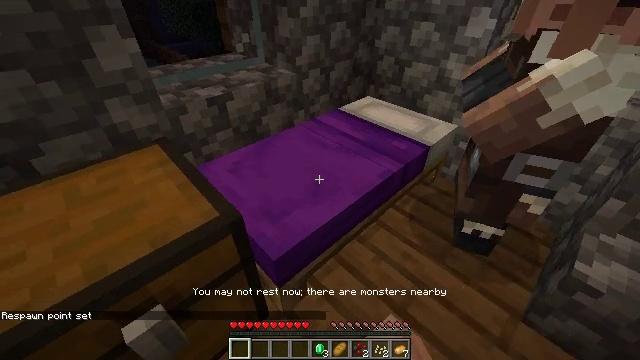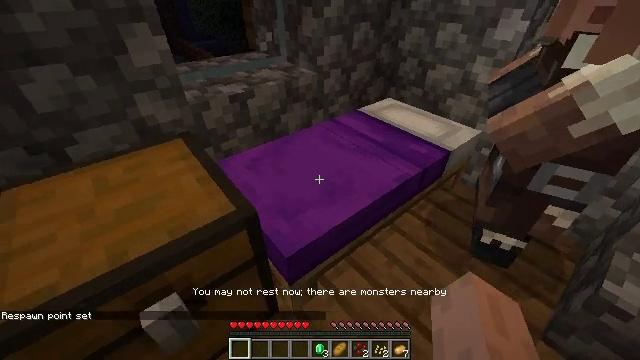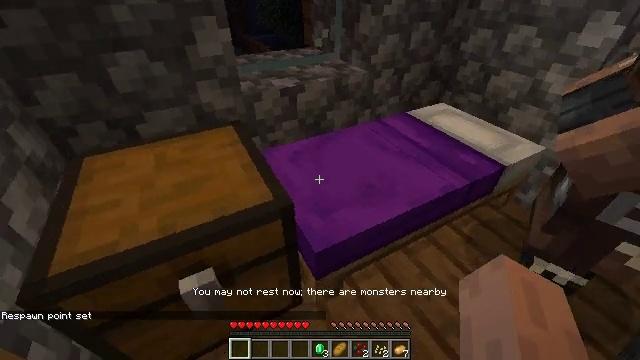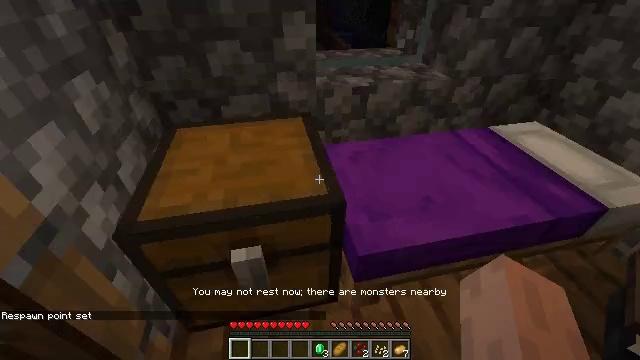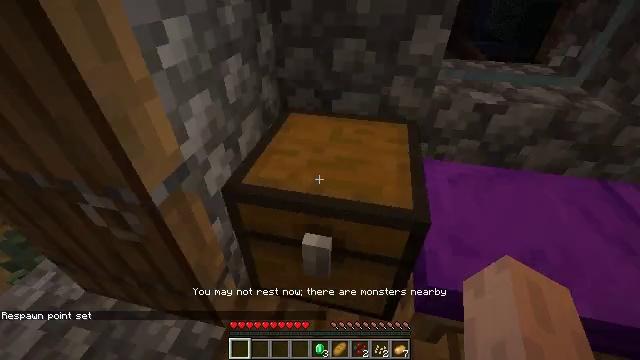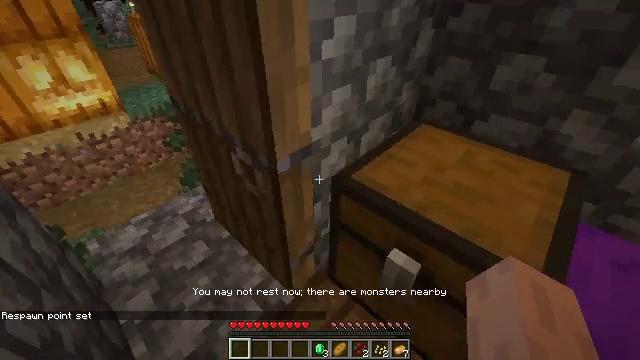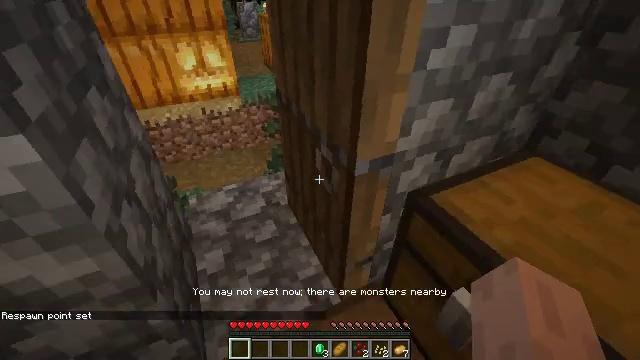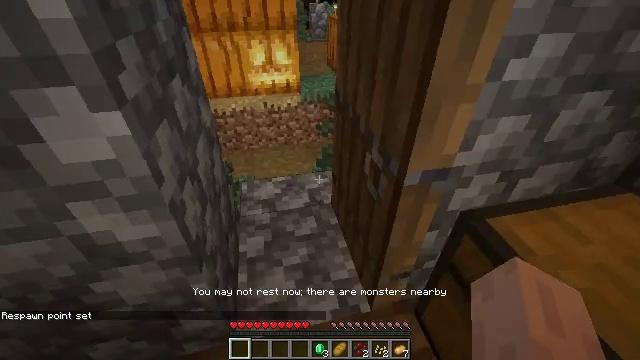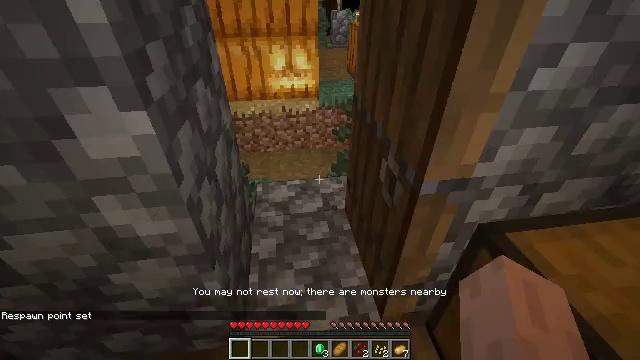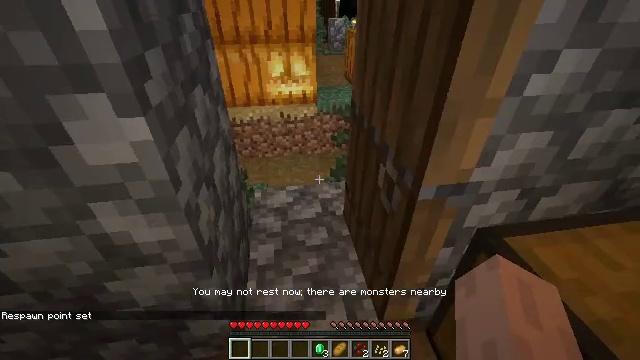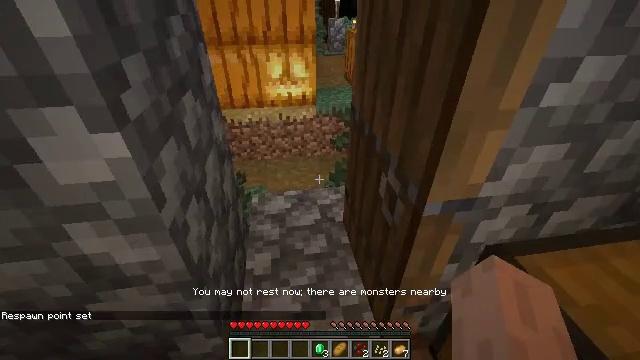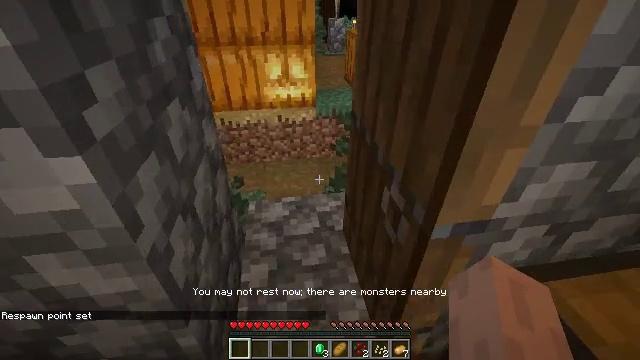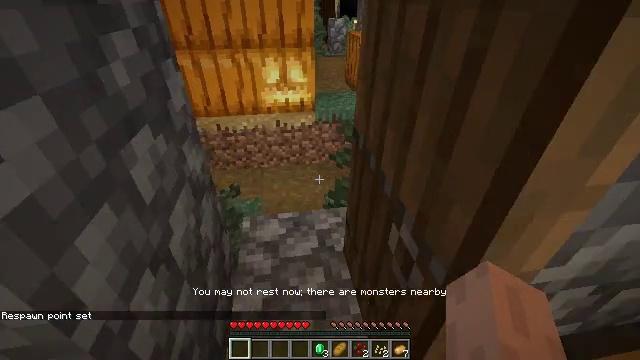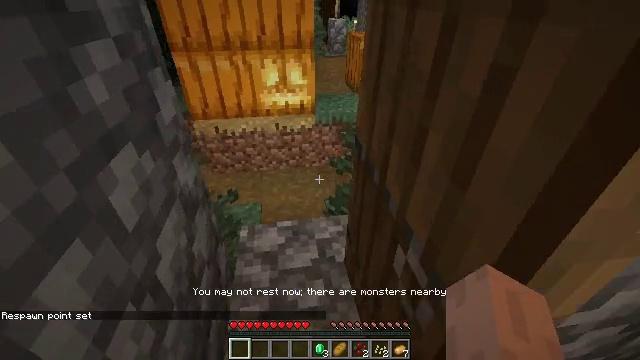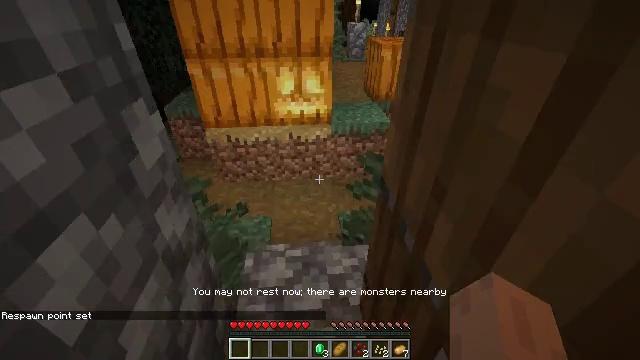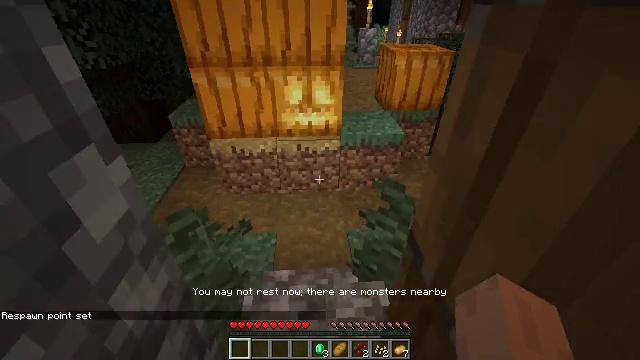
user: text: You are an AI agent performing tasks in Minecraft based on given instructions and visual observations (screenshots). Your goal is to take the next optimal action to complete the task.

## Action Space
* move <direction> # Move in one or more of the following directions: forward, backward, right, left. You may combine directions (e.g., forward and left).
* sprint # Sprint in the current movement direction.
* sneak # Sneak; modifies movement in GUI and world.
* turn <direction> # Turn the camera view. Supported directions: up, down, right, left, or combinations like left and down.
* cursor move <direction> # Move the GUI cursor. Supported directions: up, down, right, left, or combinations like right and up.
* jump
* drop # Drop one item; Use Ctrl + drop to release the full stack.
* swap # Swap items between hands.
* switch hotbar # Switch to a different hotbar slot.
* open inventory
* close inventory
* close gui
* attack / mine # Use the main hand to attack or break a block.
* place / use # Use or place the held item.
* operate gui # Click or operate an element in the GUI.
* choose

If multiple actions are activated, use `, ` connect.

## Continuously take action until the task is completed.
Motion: motion action
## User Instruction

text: Gather a jack o'lantern from the ground.
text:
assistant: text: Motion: turn left
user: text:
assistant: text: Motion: turn left
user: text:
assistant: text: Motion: turn left
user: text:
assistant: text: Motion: turn left
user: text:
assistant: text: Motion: turn left
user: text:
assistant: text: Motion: turn left
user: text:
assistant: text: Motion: turn left
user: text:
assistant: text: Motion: turn left and up
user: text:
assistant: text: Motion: turn up
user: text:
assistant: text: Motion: move forward
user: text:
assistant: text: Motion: move forward
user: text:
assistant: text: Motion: move forward
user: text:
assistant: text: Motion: move forward
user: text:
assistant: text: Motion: move forward, turn left
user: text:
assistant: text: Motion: move forward, turn left
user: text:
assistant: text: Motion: move forward
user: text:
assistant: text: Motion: move forward
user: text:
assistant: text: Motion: move forward
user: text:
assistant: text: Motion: move forward
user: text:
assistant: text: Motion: move forward
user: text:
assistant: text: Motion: move forward
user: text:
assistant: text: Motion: move forward, turn right and up
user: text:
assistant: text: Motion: move forward, turn right and up
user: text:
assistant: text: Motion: move forward, turn right and up
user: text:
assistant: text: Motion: move forward, turn right
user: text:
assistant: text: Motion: move forward, turn right
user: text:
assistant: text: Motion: move forward
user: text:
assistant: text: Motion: move forward, turn right
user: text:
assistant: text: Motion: move forward, turn right
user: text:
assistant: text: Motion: move forward